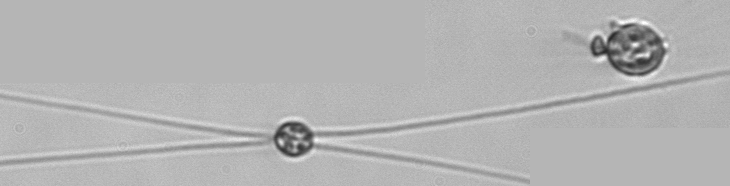
Label: Chaetoceros_danicus